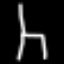
Label: chair